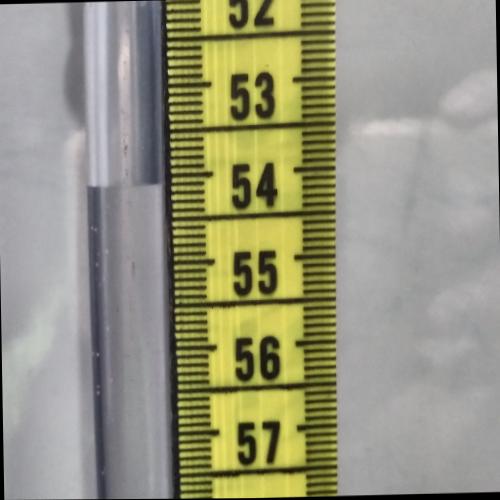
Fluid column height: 54.1 cm